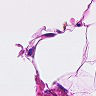
Metastatic tissue present: no